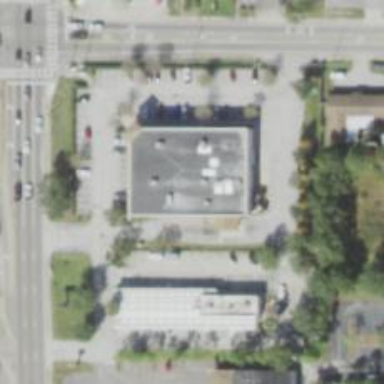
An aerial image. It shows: Pharmacy providing healthcare services.